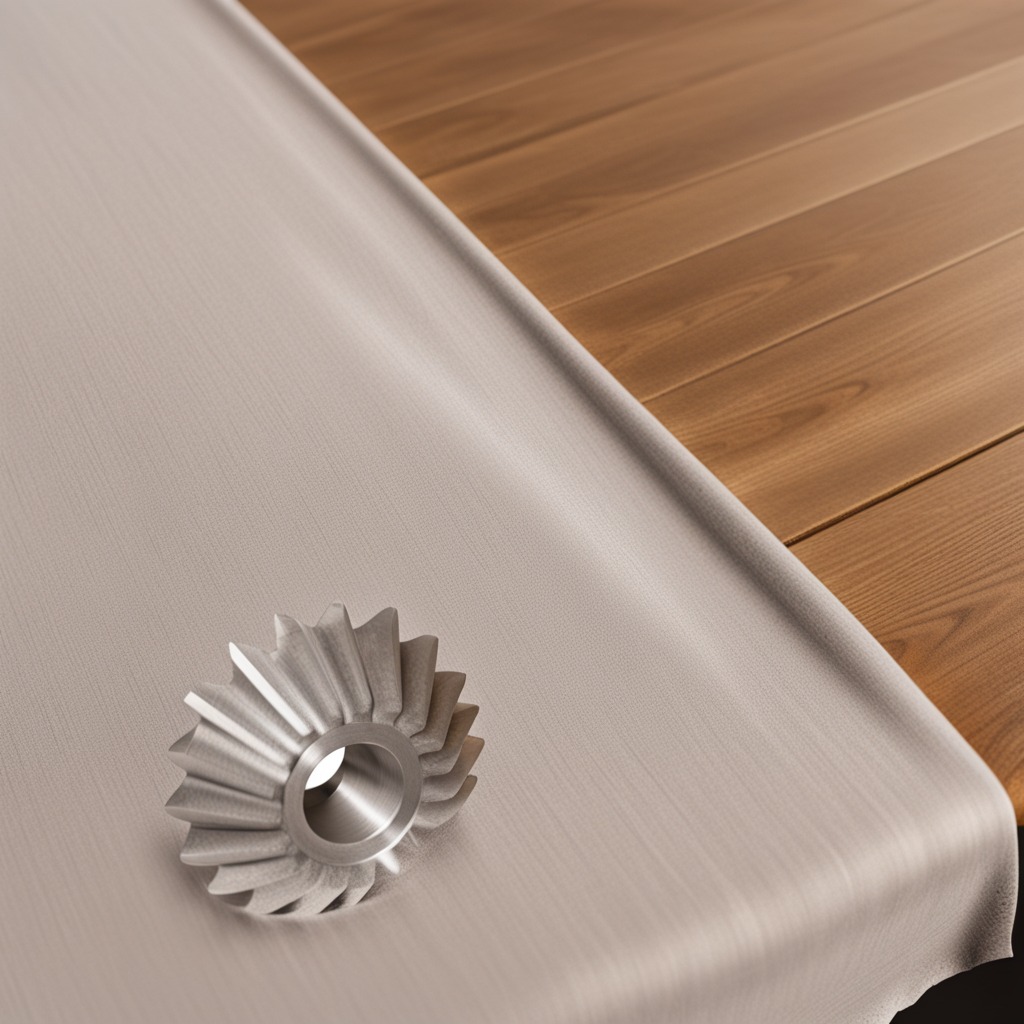
A steel gear with teeth lies on a wooden table in an outdoor workshop during daytime bright natural light soft shadows worn but beneath the cloth.